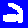
Digit: 2